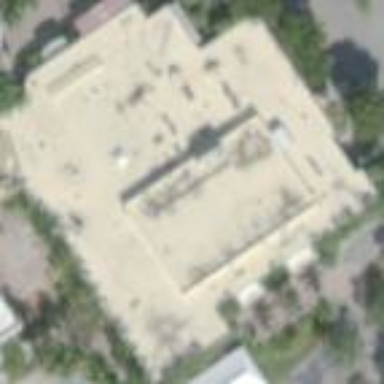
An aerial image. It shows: Hotel building.